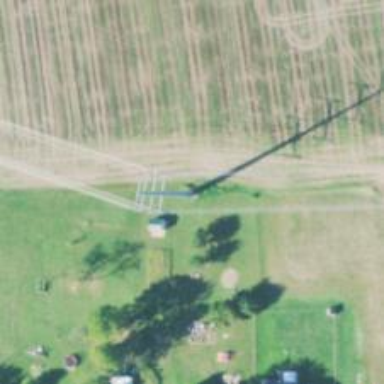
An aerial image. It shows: Power tower.